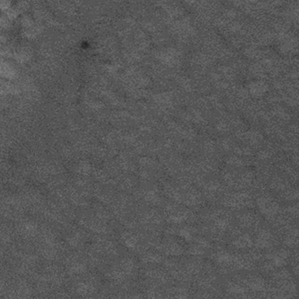
Label: frost